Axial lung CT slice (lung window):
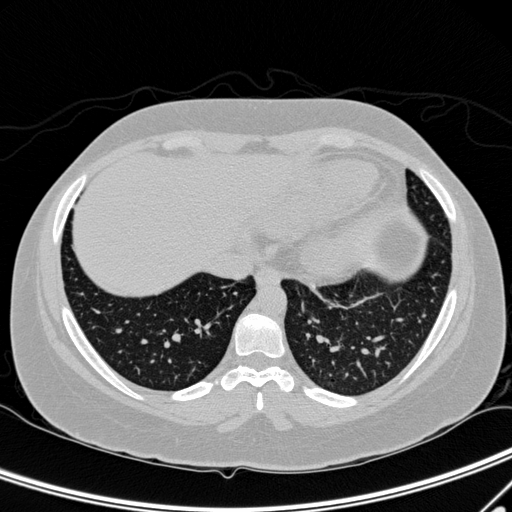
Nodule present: no